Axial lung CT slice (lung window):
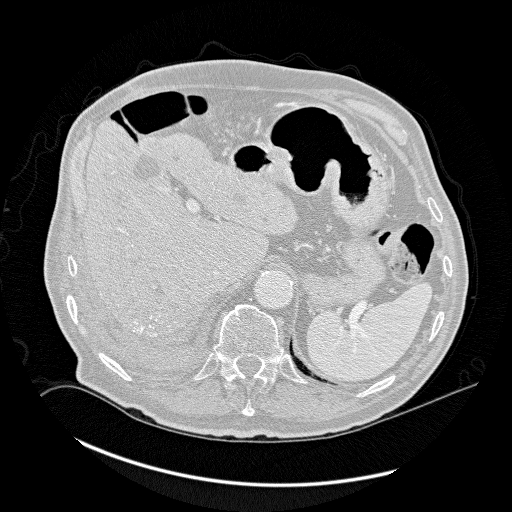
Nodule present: no